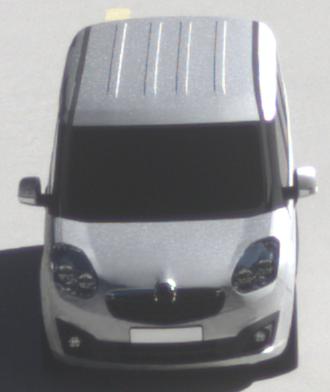
Make: Opel
Model: Combo Combi L1H1 1.4
Detailed model: Combo (D) Combi
Model produced from: 2012/01
Model produced until: 2013/11
Doors: 5
Color: white
Road condition: dry road
Daytime: morning or afternoon
Contrast: high contrast